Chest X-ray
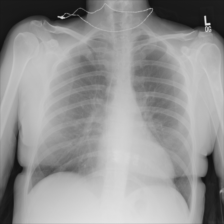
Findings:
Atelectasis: negative
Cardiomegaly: negative
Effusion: negative
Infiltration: negative
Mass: negative
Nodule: negative
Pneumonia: negative
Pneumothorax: negative
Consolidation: negative
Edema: negative
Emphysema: negative
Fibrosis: negative
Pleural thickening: negative
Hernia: negative